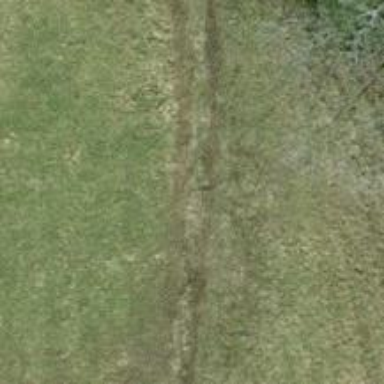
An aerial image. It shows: Grass track road with grade 5 tracktype.